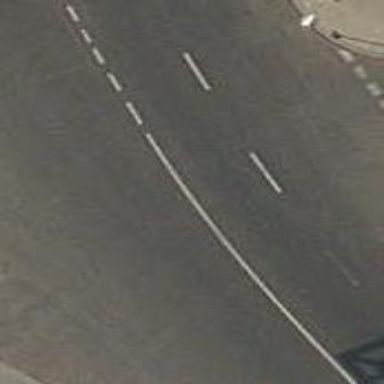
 featuring cycle track on the left side."